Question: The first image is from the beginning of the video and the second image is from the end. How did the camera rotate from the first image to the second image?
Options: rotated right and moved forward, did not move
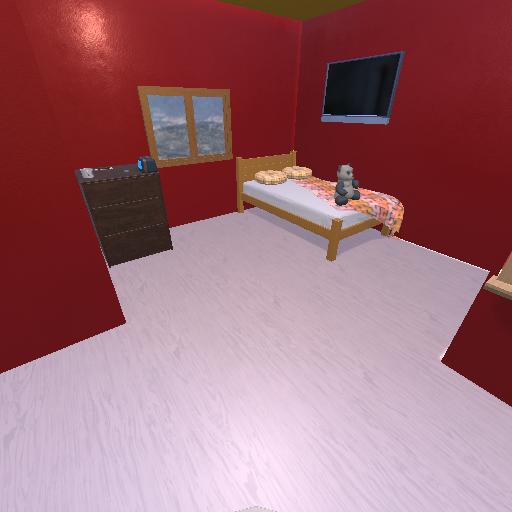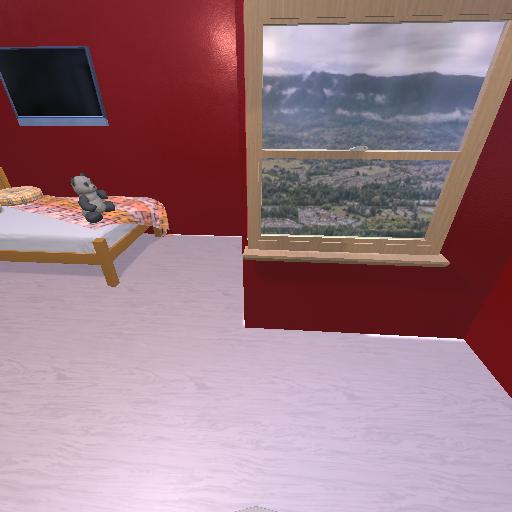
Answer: rotated right and moved forward